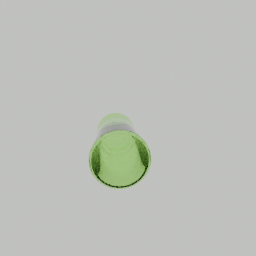
Label: tools